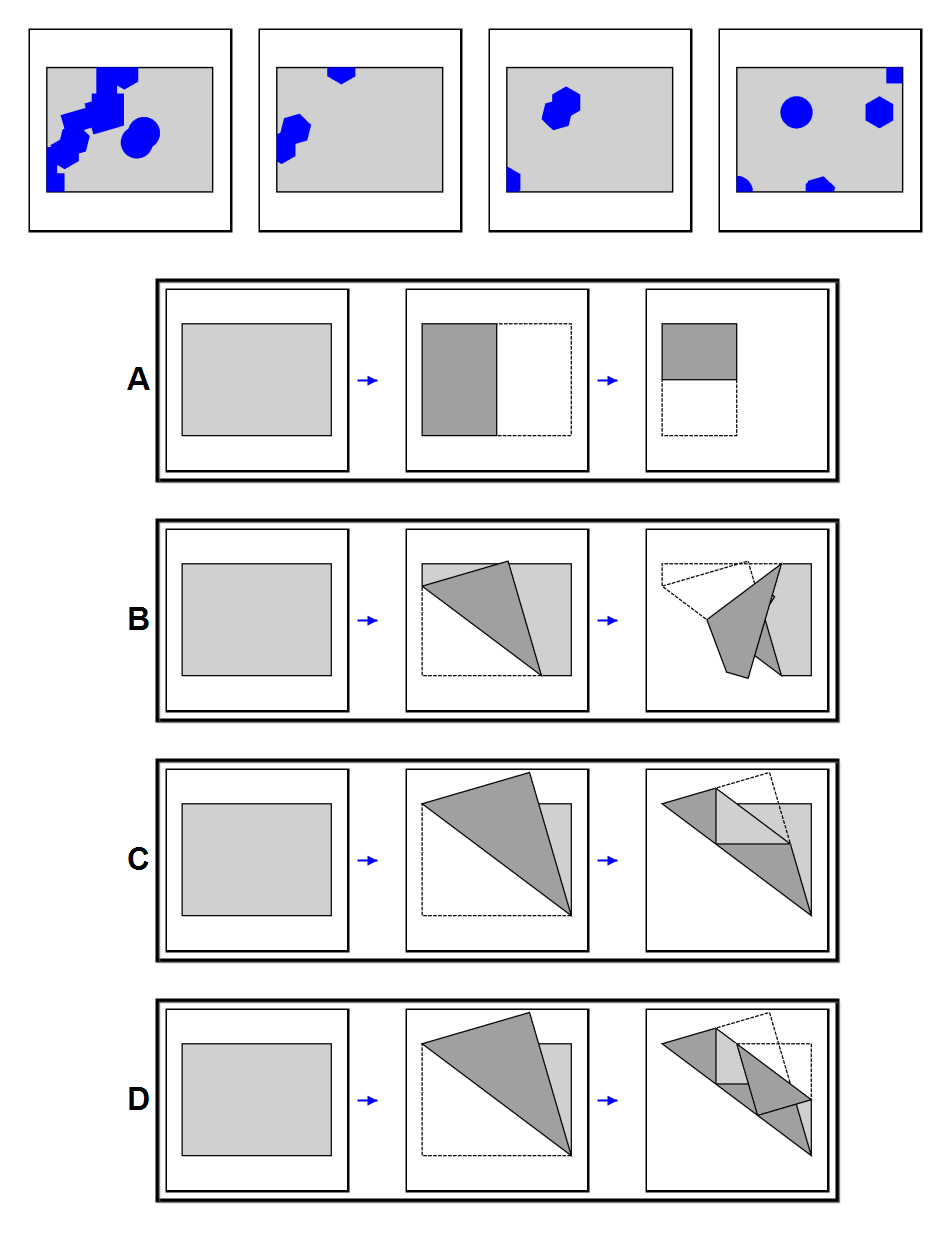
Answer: C